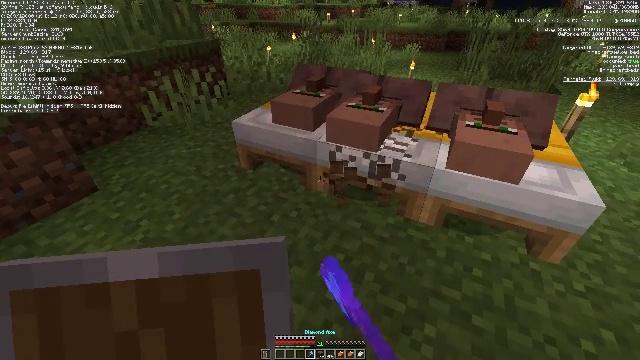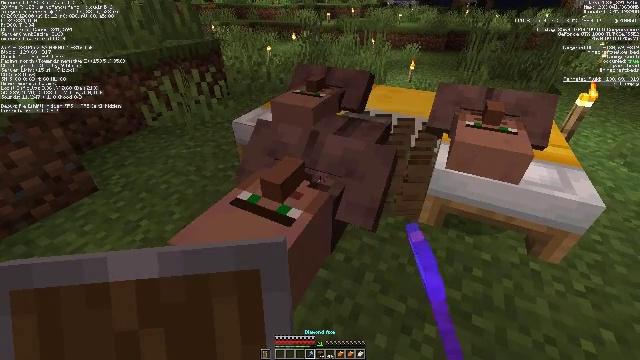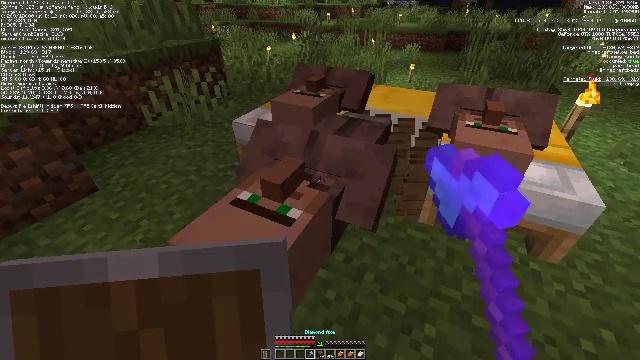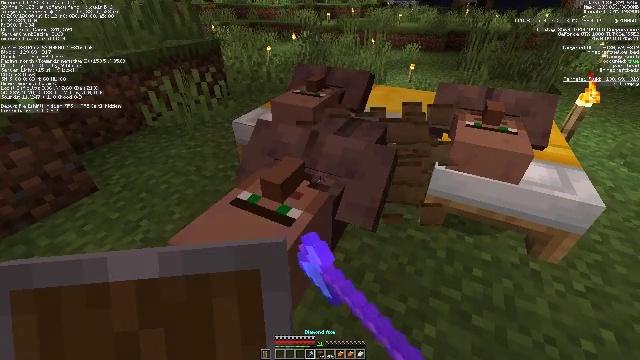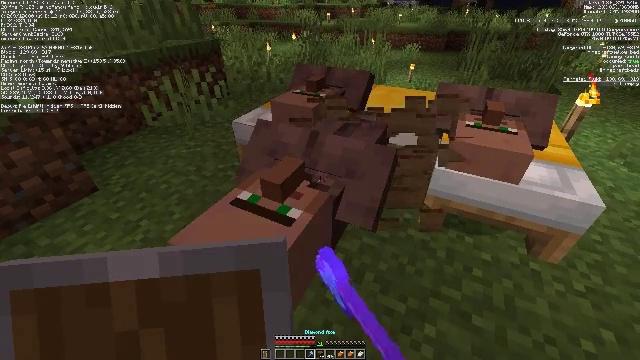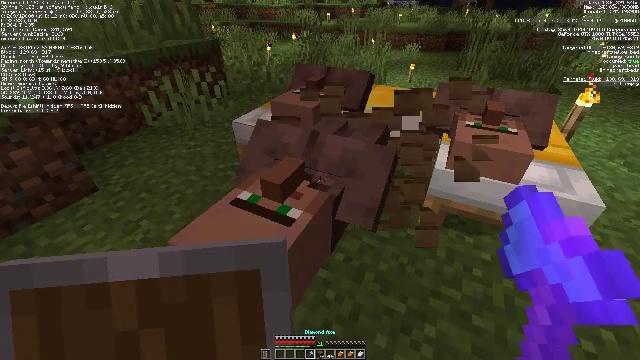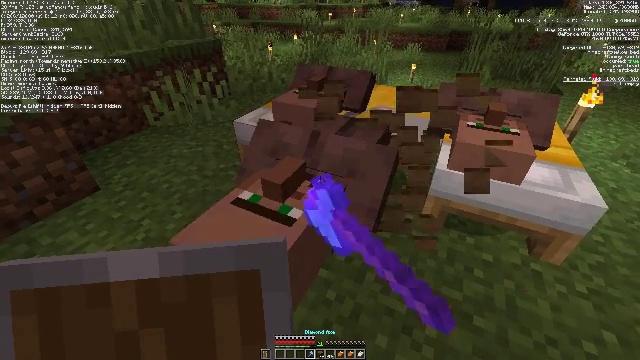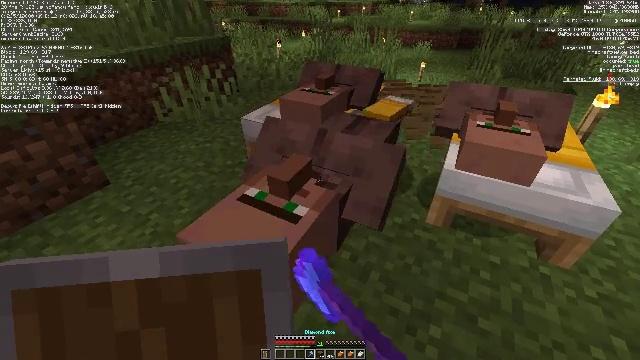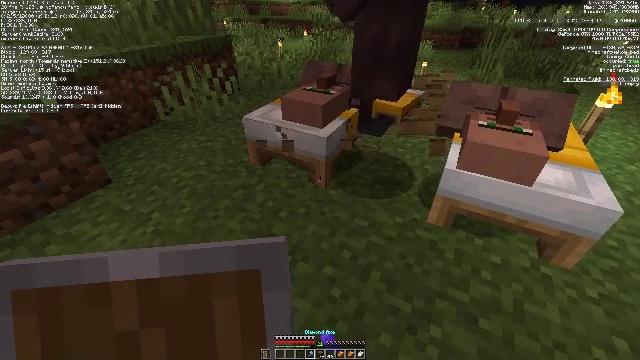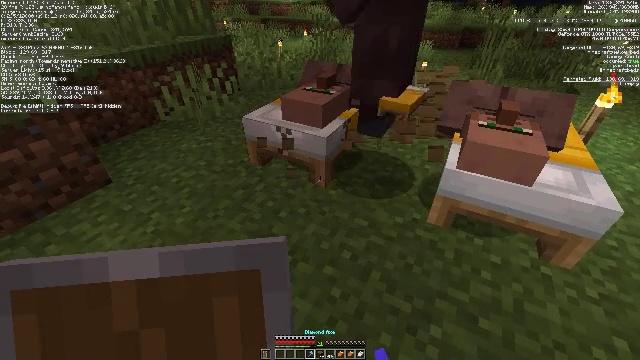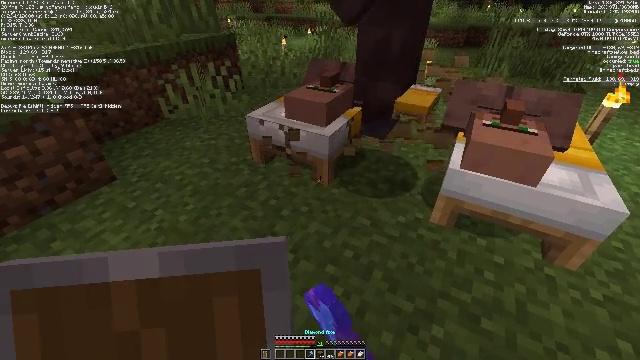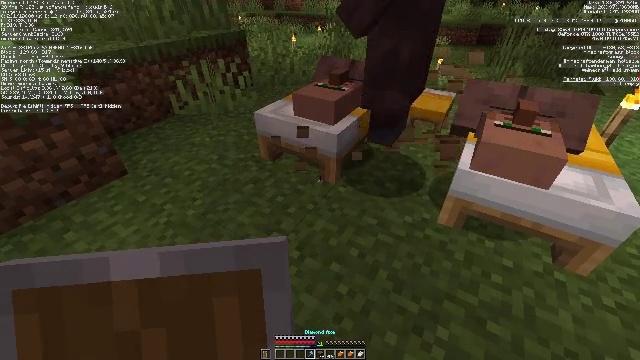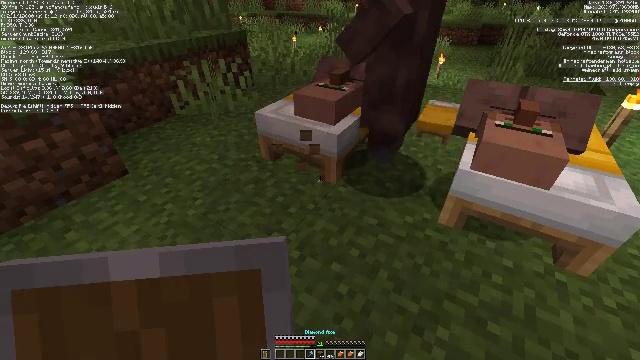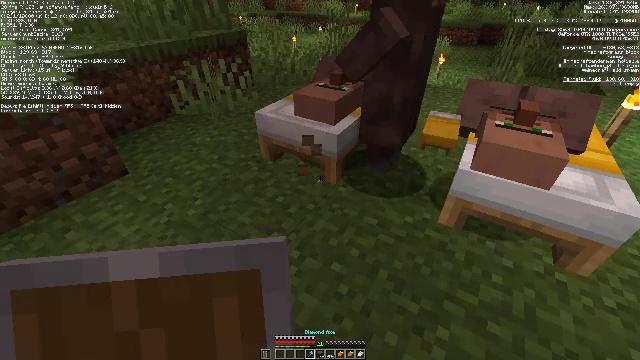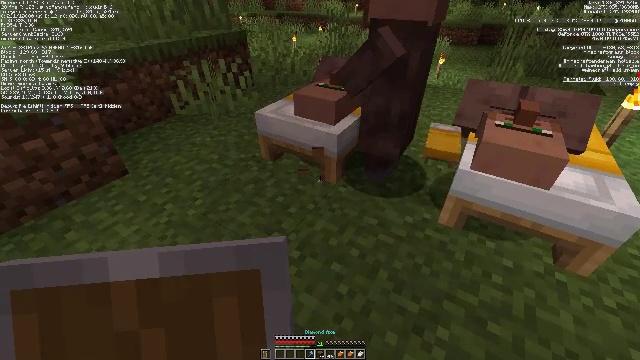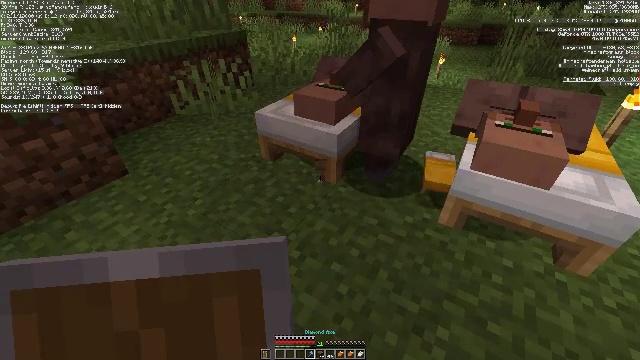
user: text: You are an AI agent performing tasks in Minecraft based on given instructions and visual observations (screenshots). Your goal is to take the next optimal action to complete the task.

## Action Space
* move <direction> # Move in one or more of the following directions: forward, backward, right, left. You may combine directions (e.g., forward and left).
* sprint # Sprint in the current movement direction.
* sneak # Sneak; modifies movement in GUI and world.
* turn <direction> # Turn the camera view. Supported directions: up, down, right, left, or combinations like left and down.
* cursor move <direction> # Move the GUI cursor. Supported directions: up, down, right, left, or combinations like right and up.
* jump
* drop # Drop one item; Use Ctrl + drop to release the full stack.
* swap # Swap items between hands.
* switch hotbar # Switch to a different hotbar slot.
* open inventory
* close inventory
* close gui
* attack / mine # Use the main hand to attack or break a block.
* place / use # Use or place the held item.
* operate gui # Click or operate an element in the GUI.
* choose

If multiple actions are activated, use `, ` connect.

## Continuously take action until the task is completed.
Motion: motion action
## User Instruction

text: Gather the yellow bed by attacking it.
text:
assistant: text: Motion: attack / mine
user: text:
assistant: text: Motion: attack / mine
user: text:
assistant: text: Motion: attack / mine
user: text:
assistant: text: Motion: attack / mine
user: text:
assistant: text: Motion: attack / mine
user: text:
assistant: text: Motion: attack / mine
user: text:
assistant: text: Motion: turn left, attack / mine
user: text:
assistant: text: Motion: attack / mine
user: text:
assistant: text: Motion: attack / mine
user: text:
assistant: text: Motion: attack / mine
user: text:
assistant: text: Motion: turn left
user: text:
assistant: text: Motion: no_op
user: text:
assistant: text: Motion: no_op
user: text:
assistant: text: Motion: no_op
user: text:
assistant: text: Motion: no_op
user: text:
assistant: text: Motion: no_op
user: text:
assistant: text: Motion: no_op
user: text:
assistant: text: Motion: turn right
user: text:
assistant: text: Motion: no_op
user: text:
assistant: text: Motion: no_op
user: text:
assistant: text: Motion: no_op
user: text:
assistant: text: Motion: attack / mine
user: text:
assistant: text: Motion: attack / mine
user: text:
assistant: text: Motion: attack / mine
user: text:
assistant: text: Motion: attack / mine
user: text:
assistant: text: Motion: attack / mine
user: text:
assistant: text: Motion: attack / mine
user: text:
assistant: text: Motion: attack / mine
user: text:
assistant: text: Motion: attack / mine
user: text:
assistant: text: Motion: no_op